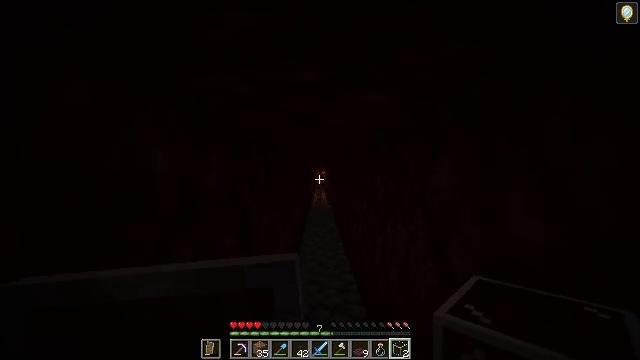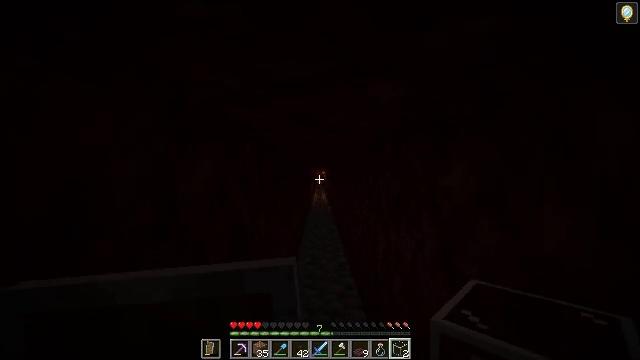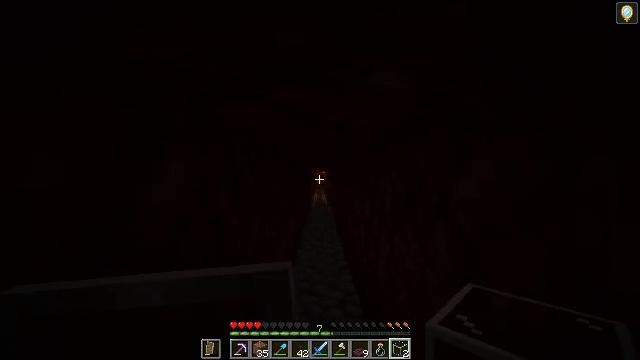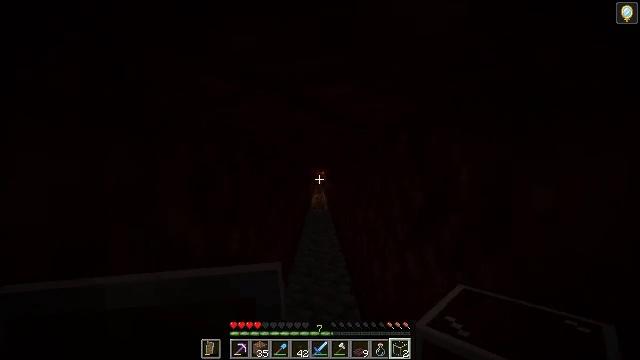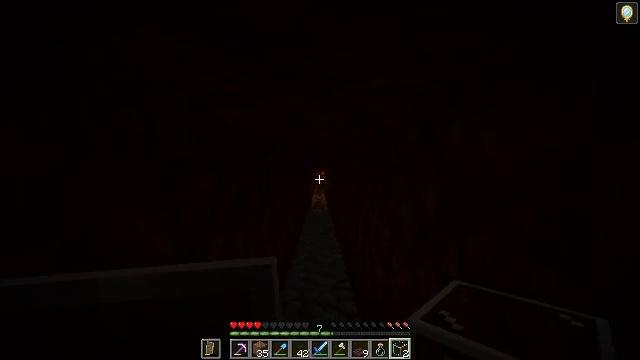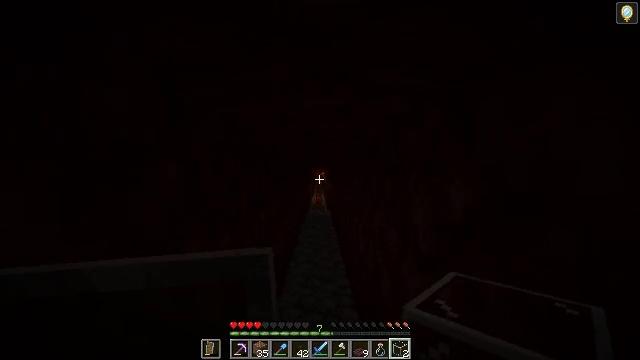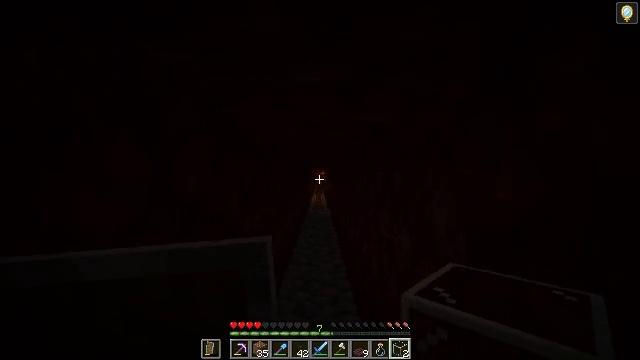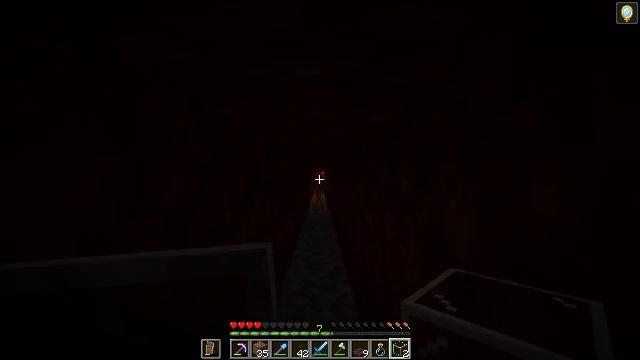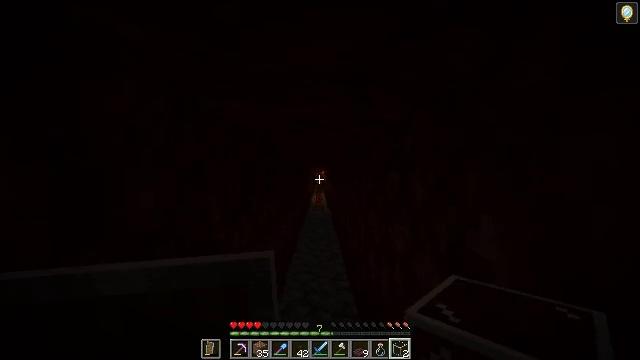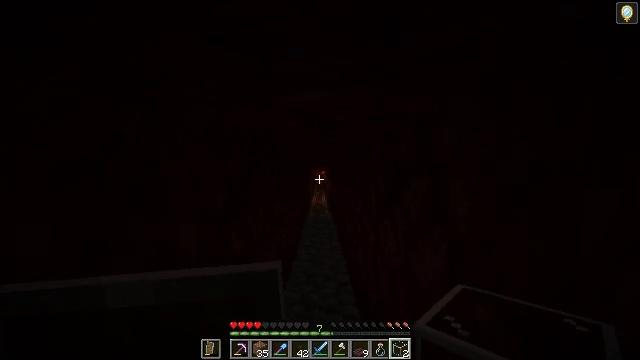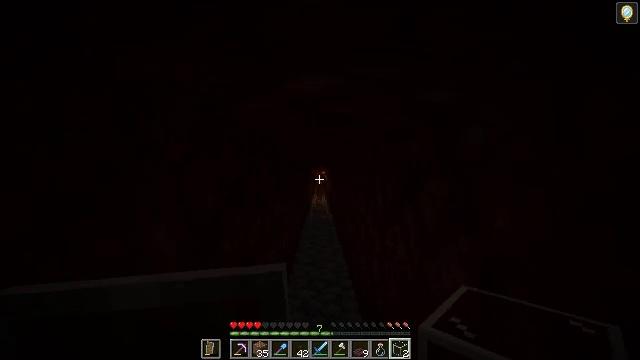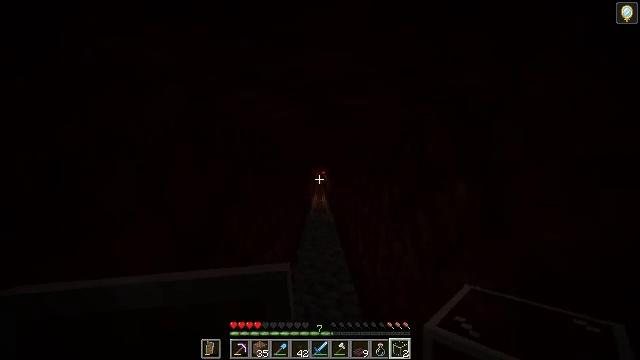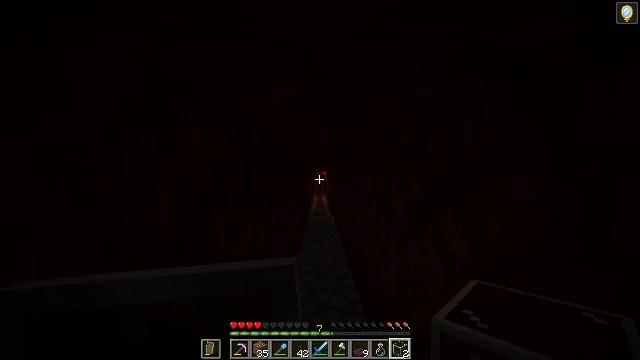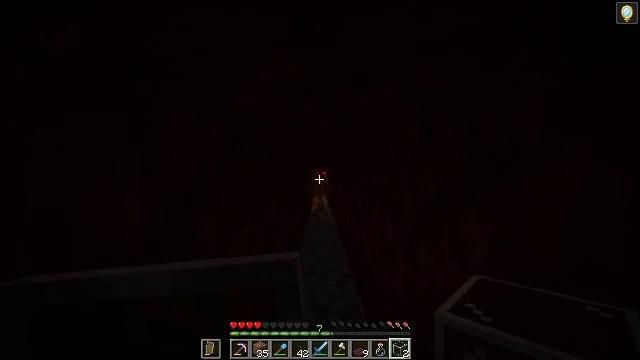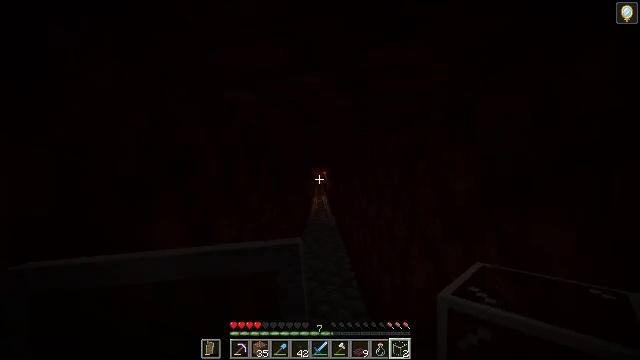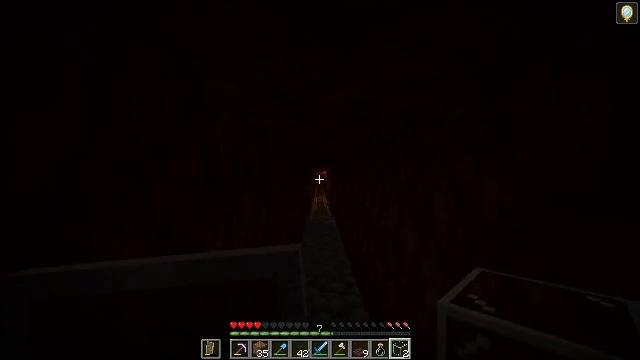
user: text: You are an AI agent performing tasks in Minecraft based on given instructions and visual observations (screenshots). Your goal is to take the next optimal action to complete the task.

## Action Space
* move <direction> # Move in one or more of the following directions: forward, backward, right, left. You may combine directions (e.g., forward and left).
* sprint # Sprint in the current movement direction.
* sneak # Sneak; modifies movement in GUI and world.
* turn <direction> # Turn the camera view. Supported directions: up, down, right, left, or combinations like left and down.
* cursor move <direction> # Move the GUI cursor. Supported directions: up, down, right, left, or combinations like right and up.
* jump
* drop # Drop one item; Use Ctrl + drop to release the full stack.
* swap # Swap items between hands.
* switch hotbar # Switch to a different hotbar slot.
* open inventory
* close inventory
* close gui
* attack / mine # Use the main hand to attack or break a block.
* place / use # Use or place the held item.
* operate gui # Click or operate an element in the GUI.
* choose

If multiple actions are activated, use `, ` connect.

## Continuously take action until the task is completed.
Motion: motion action
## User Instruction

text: Drop a glass block.
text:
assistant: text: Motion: move forward
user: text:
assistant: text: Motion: move forward
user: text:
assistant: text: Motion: move forward
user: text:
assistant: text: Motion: move forward
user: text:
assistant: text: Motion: move forward
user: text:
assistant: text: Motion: move forward
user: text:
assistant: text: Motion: move forward
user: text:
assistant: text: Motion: move forward
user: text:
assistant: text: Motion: move forward
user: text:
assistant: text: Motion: move forward
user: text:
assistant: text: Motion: move forward
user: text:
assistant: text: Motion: move forward
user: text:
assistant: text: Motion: move forward
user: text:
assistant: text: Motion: move forward
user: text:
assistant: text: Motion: move forward
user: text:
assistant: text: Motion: move forward
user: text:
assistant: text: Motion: move forward
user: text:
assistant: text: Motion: move forward
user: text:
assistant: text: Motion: move forward
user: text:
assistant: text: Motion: move forward
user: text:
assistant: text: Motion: move forward
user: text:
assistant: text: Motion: move forward
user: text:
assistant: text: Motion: move forward
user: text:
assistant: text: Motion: move forward
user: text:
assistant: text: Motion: move forward
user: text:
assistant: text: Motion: move forward
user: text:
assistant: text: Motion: move forward
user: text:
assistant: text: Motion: move forward
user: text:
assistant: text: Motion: move forward
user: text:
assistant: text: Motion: move forward